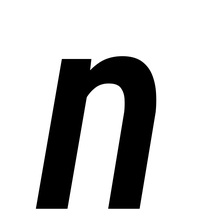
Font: Roboto-Italic_Condensed_Medium_Italic